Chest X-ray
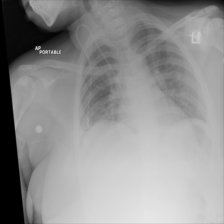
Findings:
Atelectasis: negative
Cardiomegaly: negative
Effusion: negative
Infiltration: negative
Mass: negative
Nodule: negative
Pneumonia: negative
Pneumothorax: negative
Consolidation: negative
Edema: negative
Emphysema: negative
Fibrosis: negative
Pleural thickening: negative
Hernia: negative